Chest X-ray:
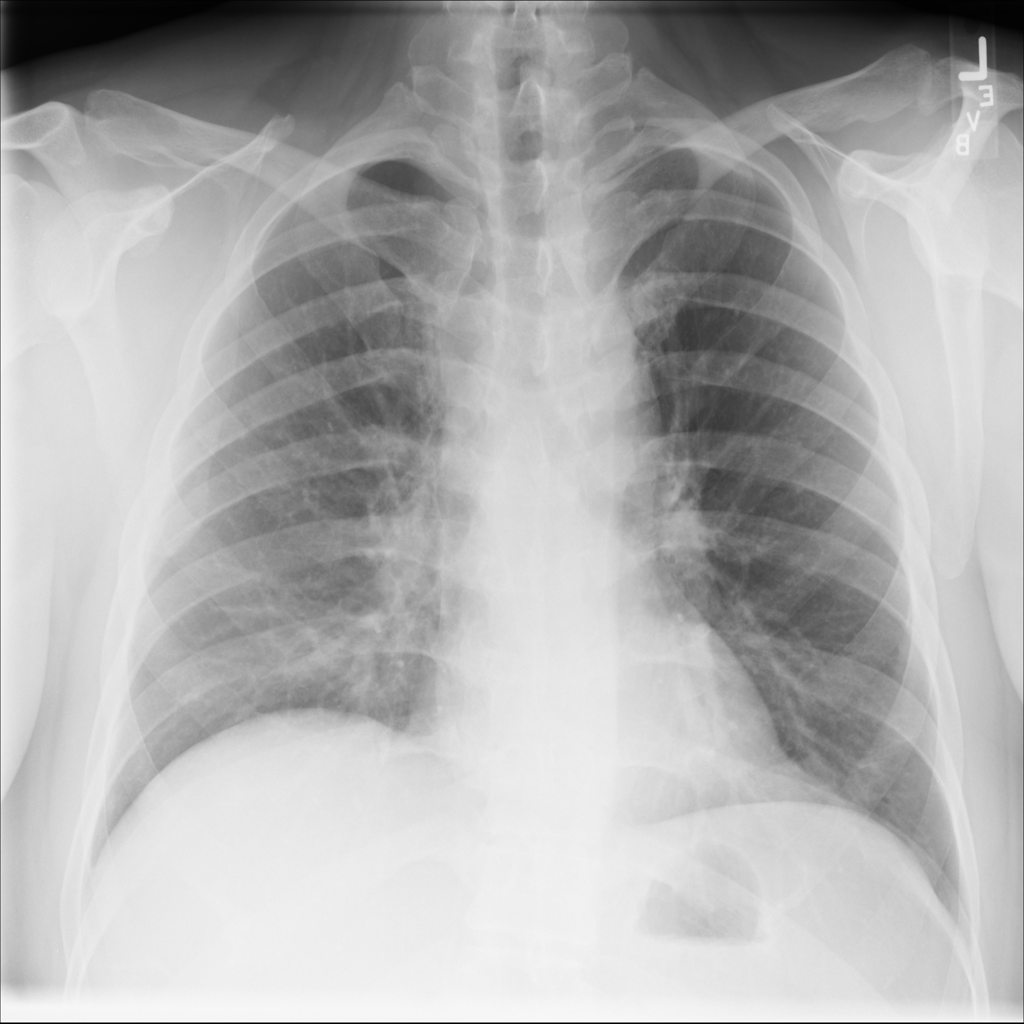
No abnormal finding: yes